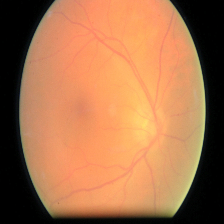
Diabetic retinopathy grade: Moderate